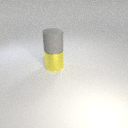
large yellow metal cylinder below large gray rubber cylinder